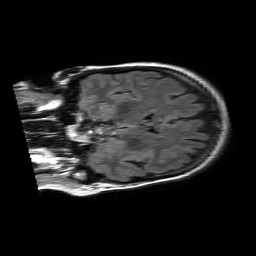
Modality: FLAIR
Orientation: coronal
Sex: female
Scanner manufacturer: philips
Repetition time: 11 s
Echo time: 0.125 s